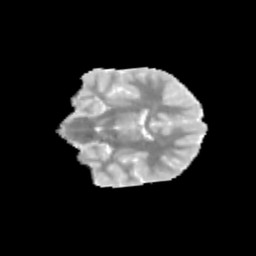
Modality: MD
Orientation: coronal
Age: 10
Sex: female
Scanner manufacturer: siemens
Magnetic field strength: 3 T
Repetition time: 3.8 s
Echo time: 0.07 s